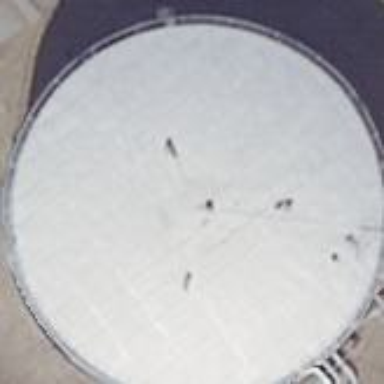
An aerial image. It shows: Storage tank building.